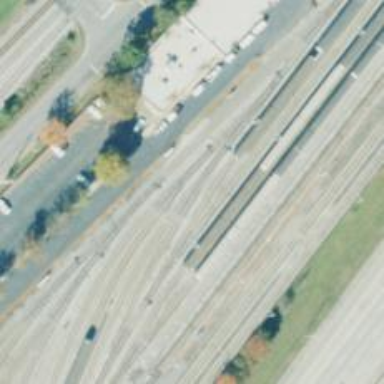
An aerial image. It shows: Electrified rail passing through service yard.